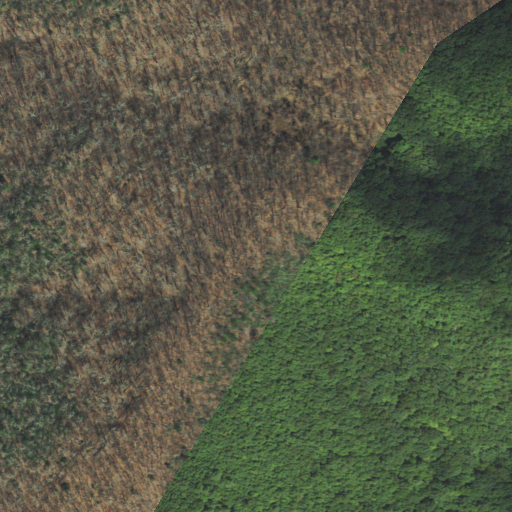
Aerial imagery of mountain in Tennessee named Peels Top containing deciduous forest and mixed forest